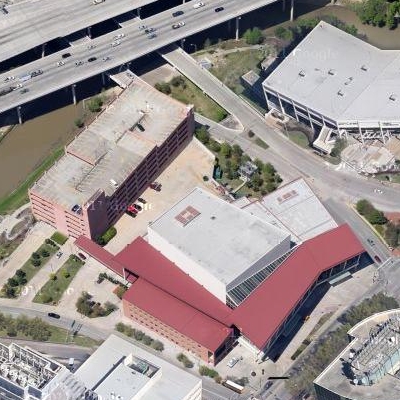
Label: cIndustry